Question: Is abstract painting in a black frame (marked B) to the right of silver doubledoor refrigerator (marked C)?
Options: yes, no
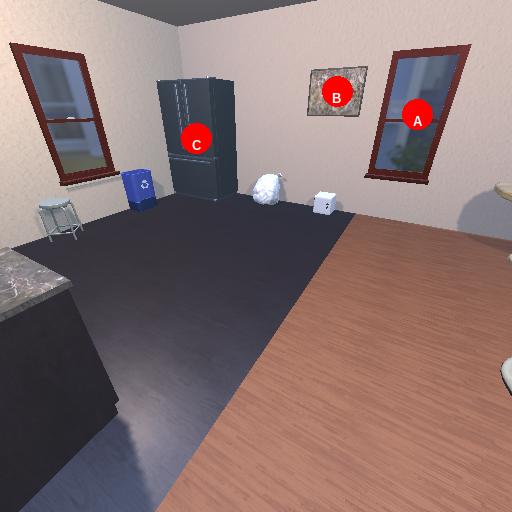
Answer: yes